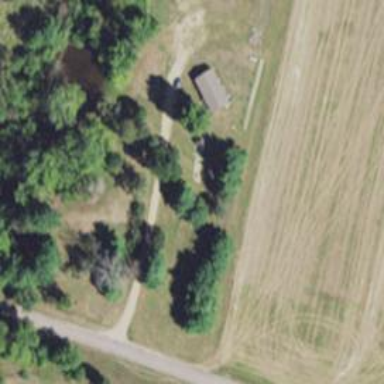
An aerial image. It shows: Driveway.